Question: When we use UIImagePickerViewController class, if we allow editing YES then we found the same view i attached here, As per my work requirement i have to change the "Choose" button title to "Accept", How could we do this?
I didn't use overlay view for this.

Every helpful reply would be highly appreciated.
Thanks in advance.
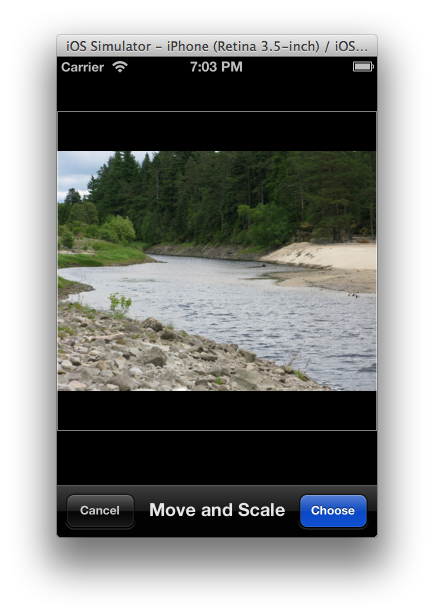
Answer: You will have to use an <URL>.